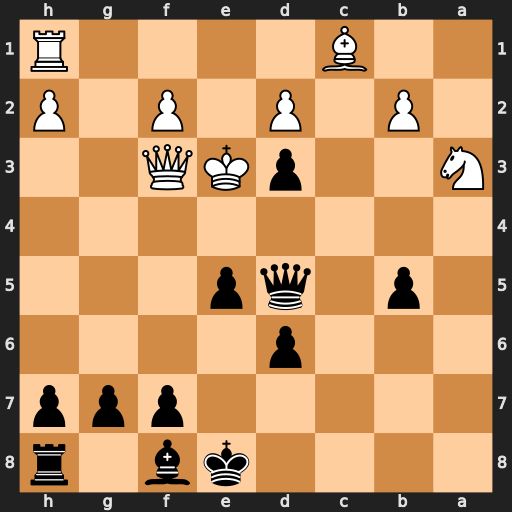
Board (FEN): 4kb1r/5ppp/3p4/1p1qp3/8/N2pKQ2/1P1P1P1P/2B4R
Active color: b
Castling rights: k
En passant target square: -
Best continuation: Qd4#